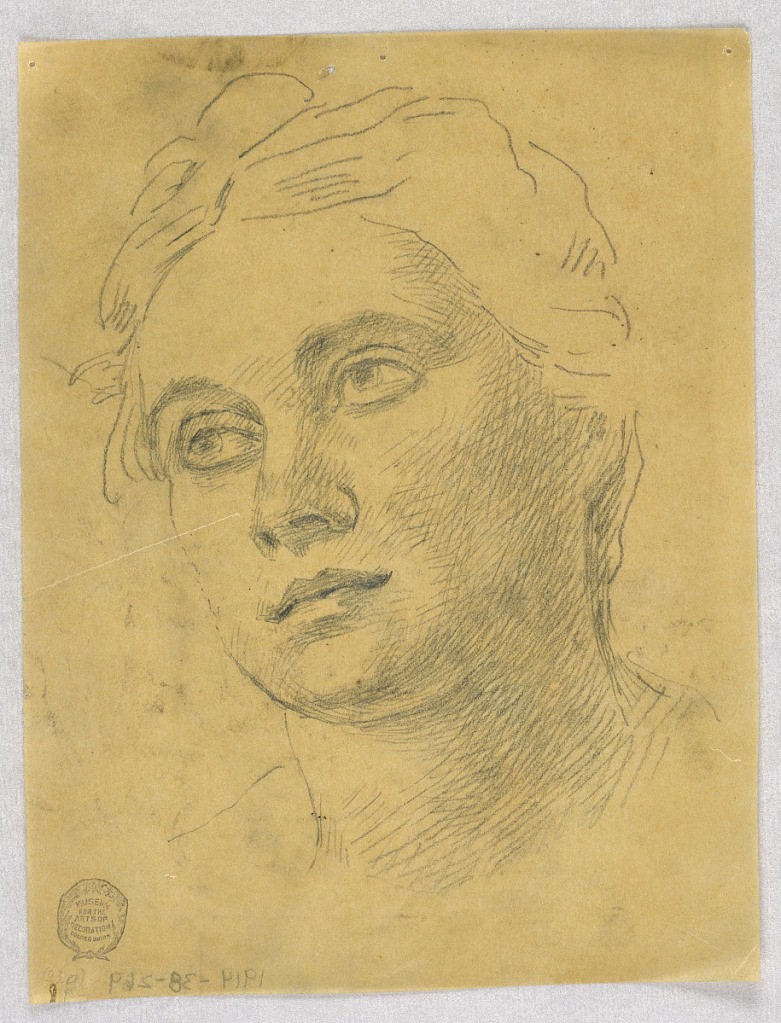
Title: Head of a Woman
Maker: Francis Augustus Lathrop, American, 1849–1909
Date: ca. 1895
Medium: Graphite on tracing paper
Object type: Drawing
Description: Sketch of a woman's head, looking up and slightly to the left.